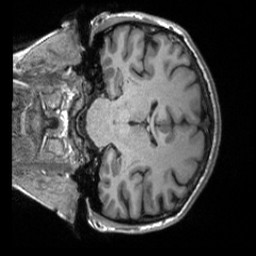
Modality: T1w
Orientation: coronal
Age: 36
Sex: female
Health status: healthy
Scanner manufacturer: siemens
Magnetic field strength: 3 T
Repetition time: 2 s
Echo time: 0.00232 s